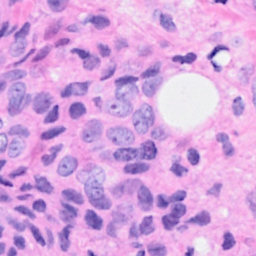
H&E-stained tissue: Breast